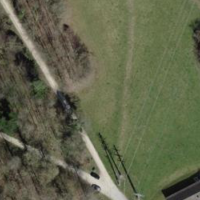
EUNIS habitat code: 52
Species observed at this site:
Ficaria verna